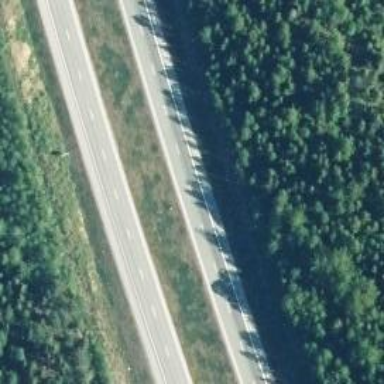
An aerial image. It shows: Asphalt motorway.